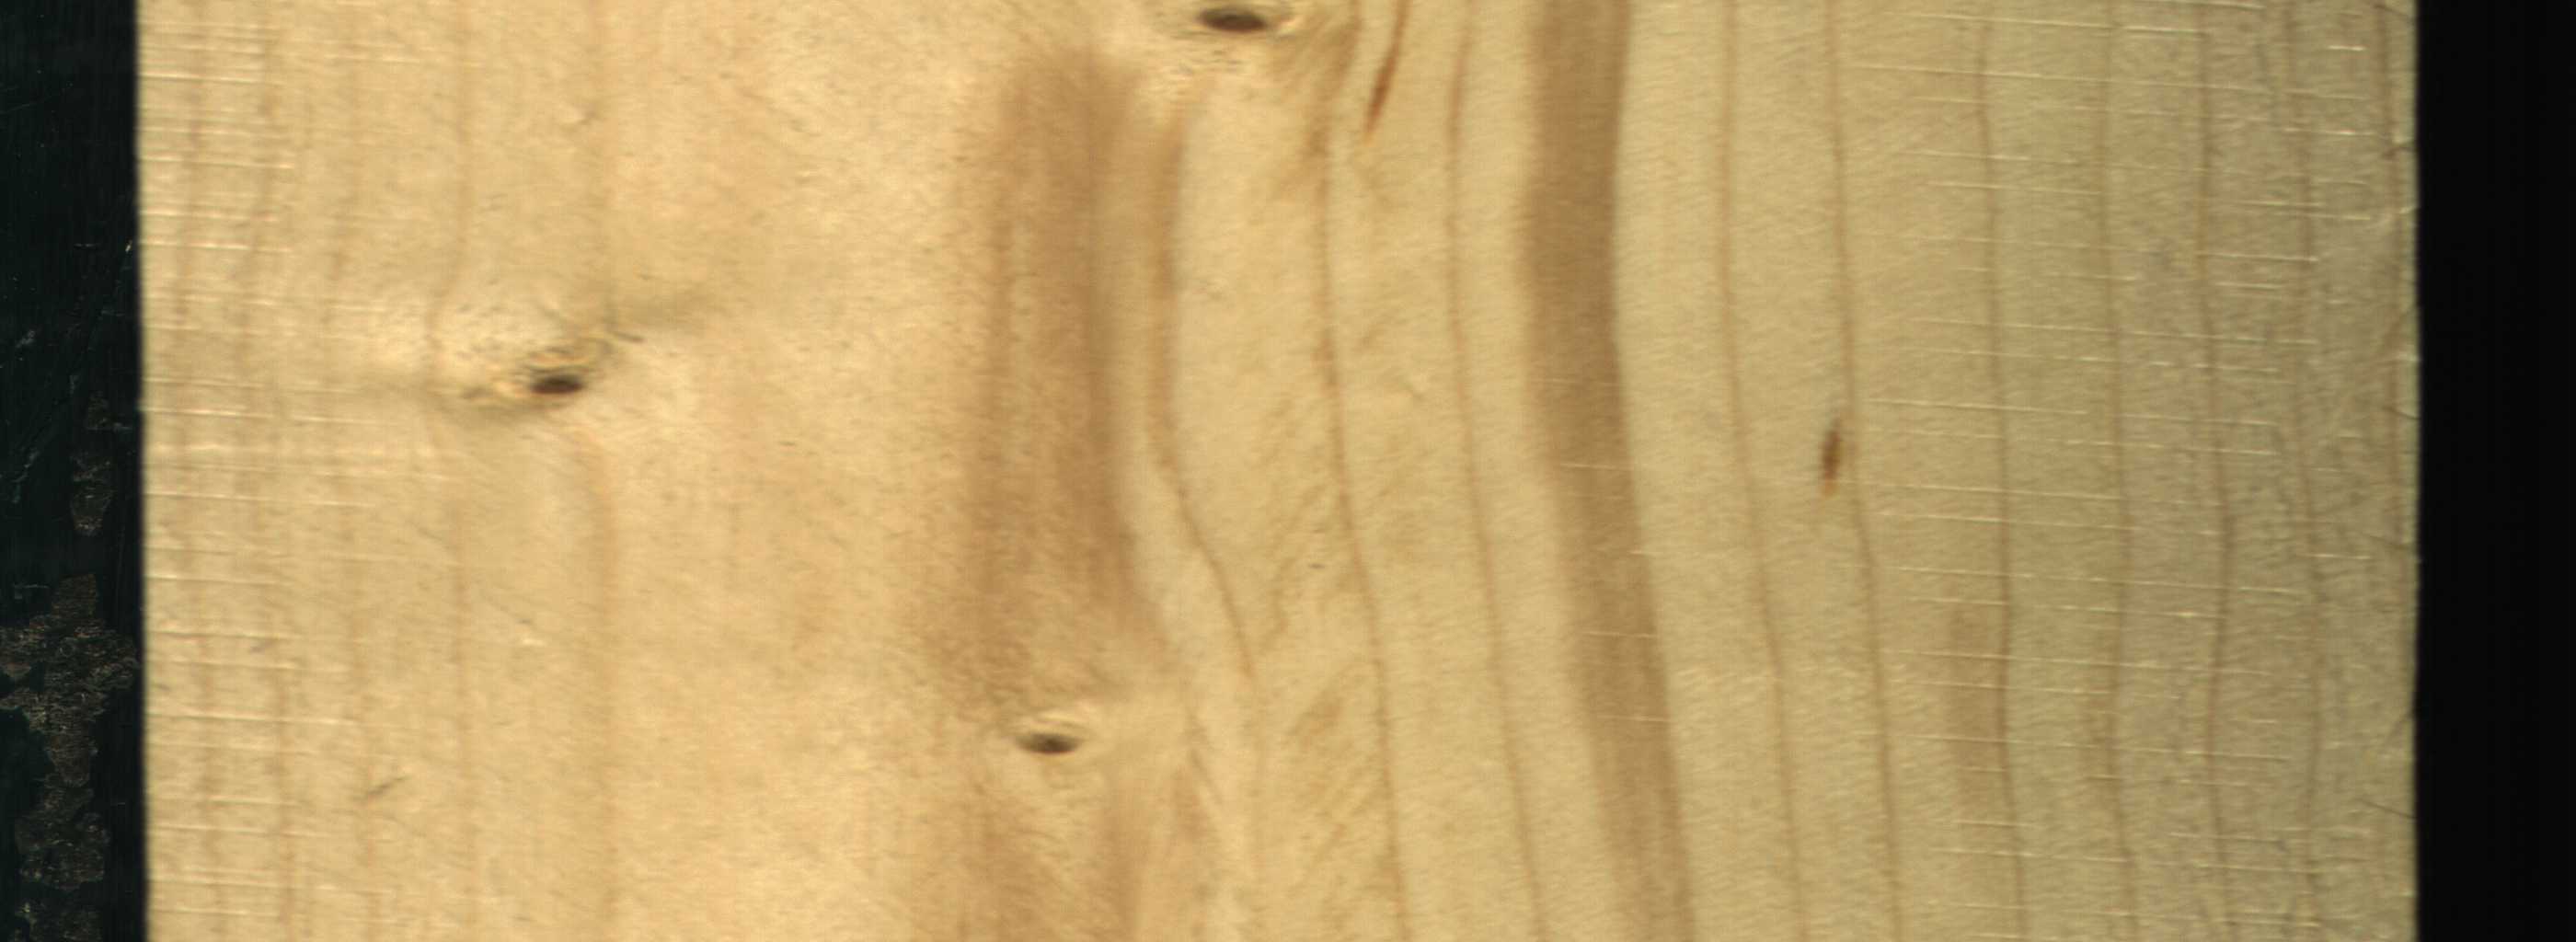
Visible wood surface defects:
resin
Live_Knot
Live_Knot
Live_Knot